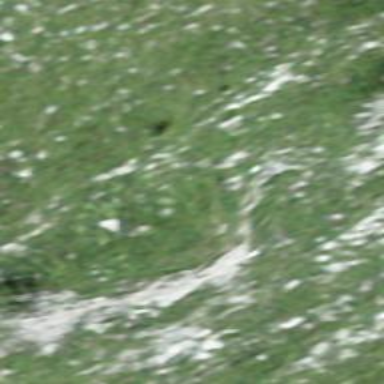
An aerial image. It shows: Natural cliff.